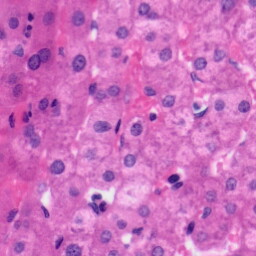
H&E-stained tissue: Liver